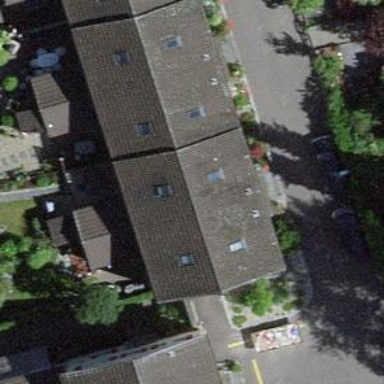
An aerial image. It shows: Terrace building.